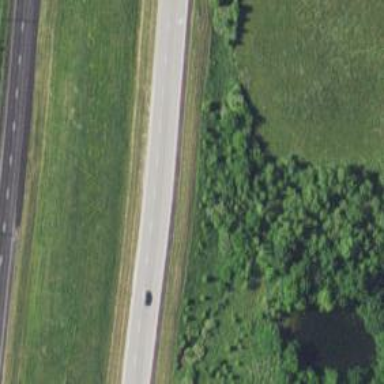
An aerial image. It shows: Trunk highway with expressway features.